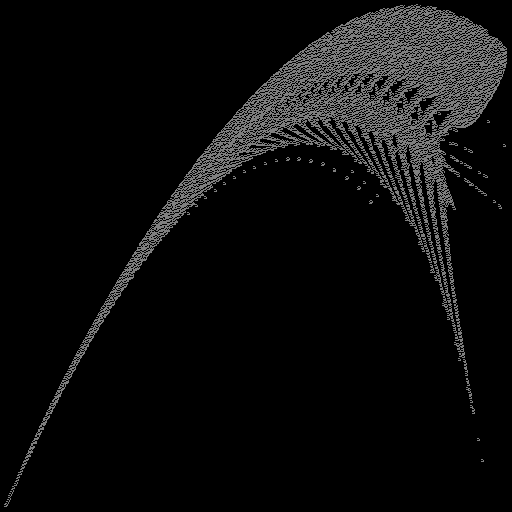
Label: newyorkfern